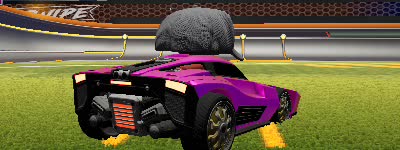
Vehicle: breakout